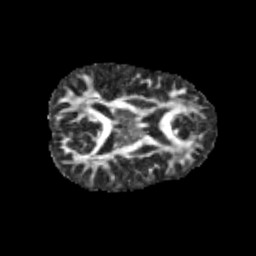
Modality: FA
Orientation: axial
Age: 12
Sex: male
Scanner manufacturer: siemens
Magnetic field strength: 3 T
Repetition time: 3.8 s
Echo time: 0.07 s